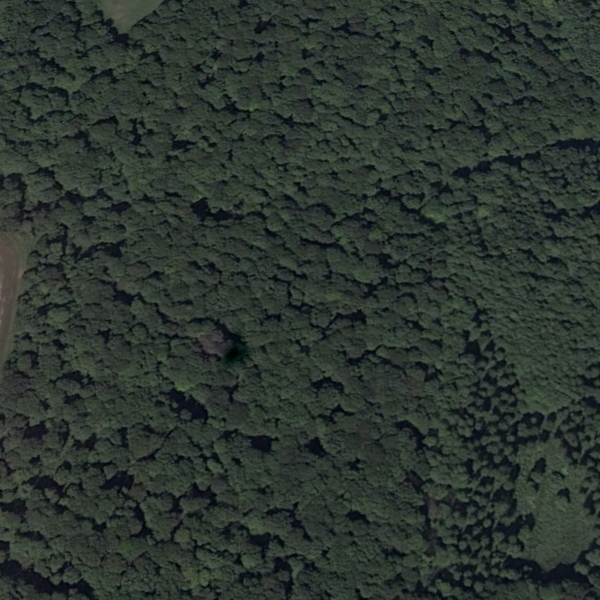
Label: Forest